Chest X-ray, AP view. Patient: 63 years old, sex M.
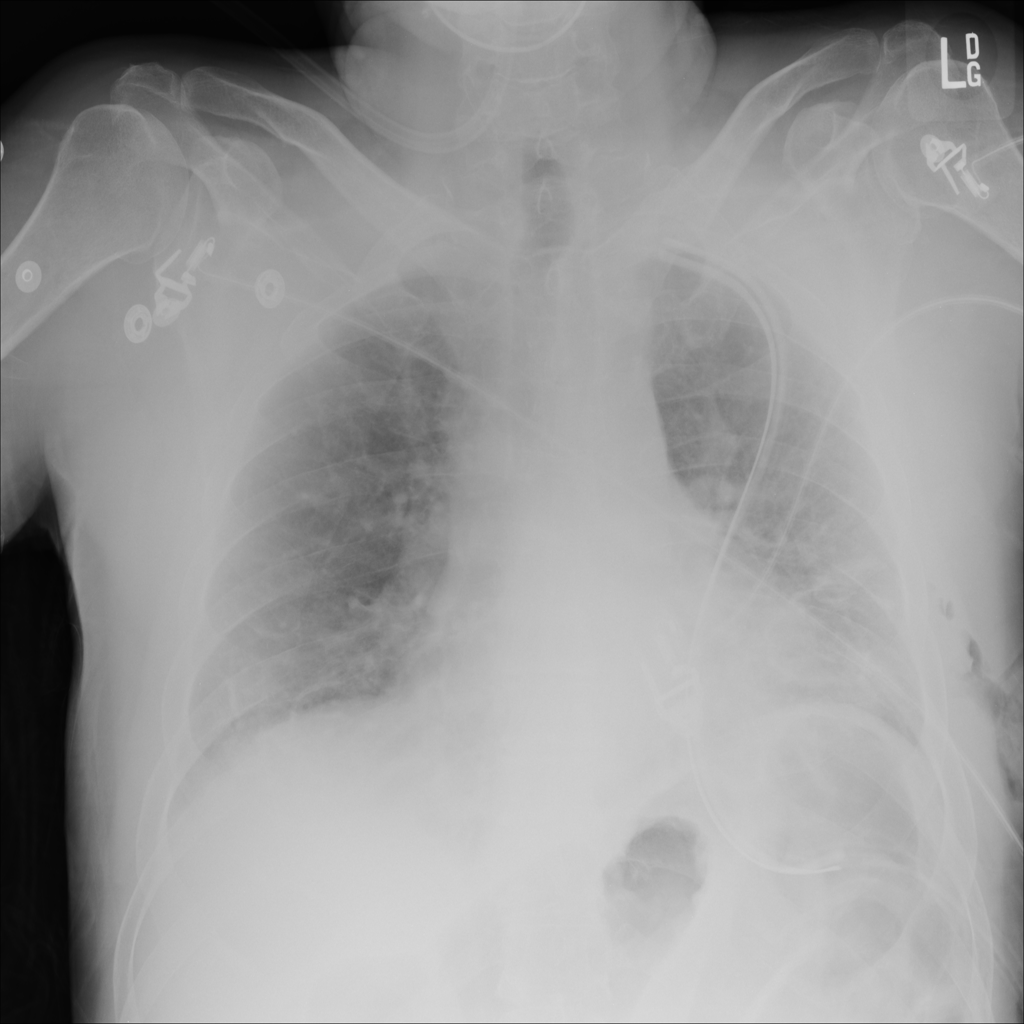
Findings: No Finding